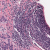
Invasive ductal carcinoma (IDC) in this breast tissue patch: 1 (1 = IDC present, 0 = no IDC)